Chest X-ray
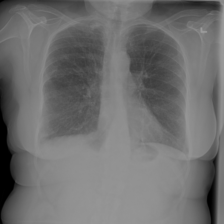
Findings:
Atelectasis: negative
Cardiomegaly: negative
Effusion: negative
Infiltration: negative
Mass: negative
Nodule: negative
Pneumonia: negative
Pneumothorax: negative
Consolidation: negative
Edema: negative
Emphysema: positive
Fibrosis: negative
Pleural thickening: negative
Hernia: negative